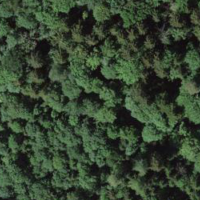
EUNIS habitat code: 43
Species observed at this site:
Pararge aegeria
Ena montana